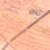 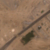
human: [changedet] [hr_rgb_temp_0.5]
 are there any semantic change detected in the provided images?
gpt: Some new buildings and a rectangular park appear in the desert around the road.